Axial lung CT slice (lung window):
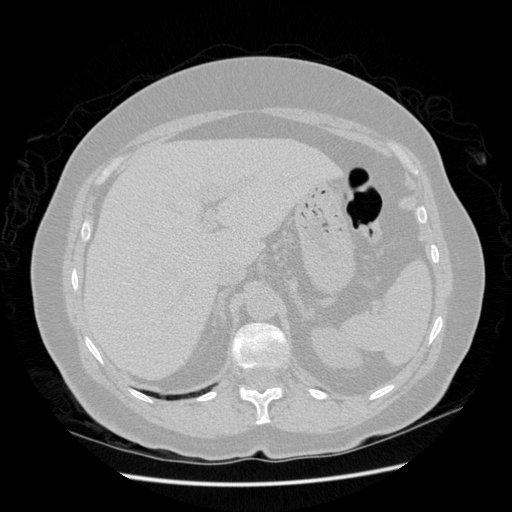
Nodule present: no